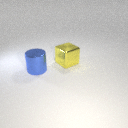
large yellow metal cube behind large blue metal cylinder